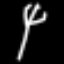
Label: fork